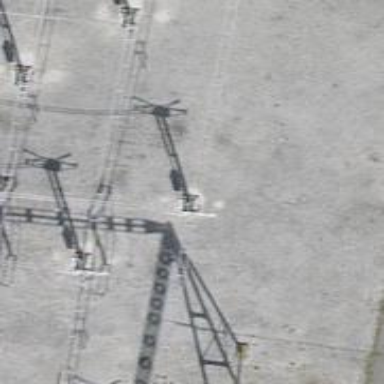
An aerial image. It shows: Switch used for power control.